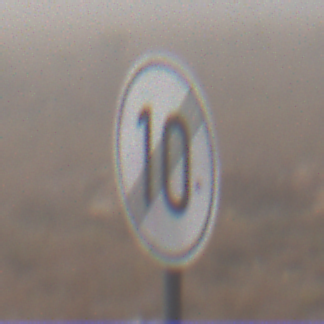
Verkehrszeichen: EndeGeschwindigkeit10
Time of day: MorningAfternoon
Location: Outdoor (Nature)
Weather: PartlyCloudy
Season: NotSpecified
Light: Natural